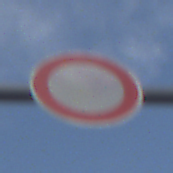
Verkehrszeichen: VerbotFahrzeugeAllerArt
Umgebung: Outdoor, RoadRail
Tageszeit: MorningAfternoon
Wetter: PartlyCloudy
Licht: Natural
Jahreszeit: NotSpecified
Kontrast: LowContrast